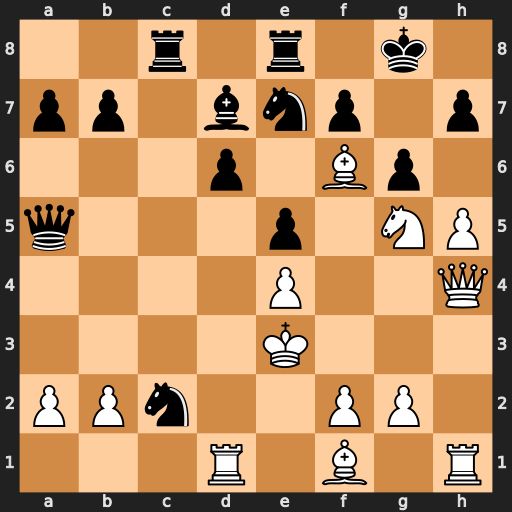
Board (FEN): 2r1r1k1/pp1bnp1p/3p1Bp1/q3p1NP/4P2Q/4K3/PPn2PP1/3R1B1R
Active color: w
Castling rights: -
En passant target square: -
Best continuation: Kf3 Nd4+ Rxd4